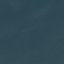
Land use / land cover: SeaLake